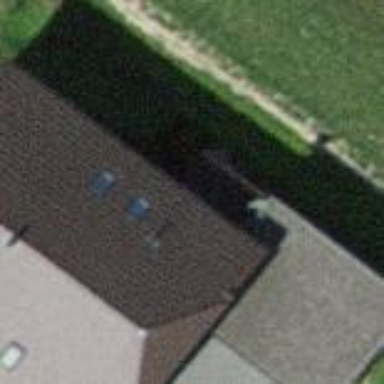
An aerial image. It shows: View of roof of building.